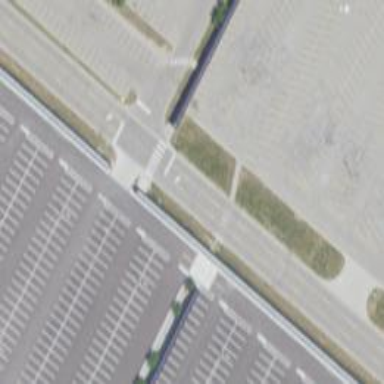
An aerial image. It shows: Crossing on footway.